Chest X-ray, PA view. Patient: 76 years old, sex F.
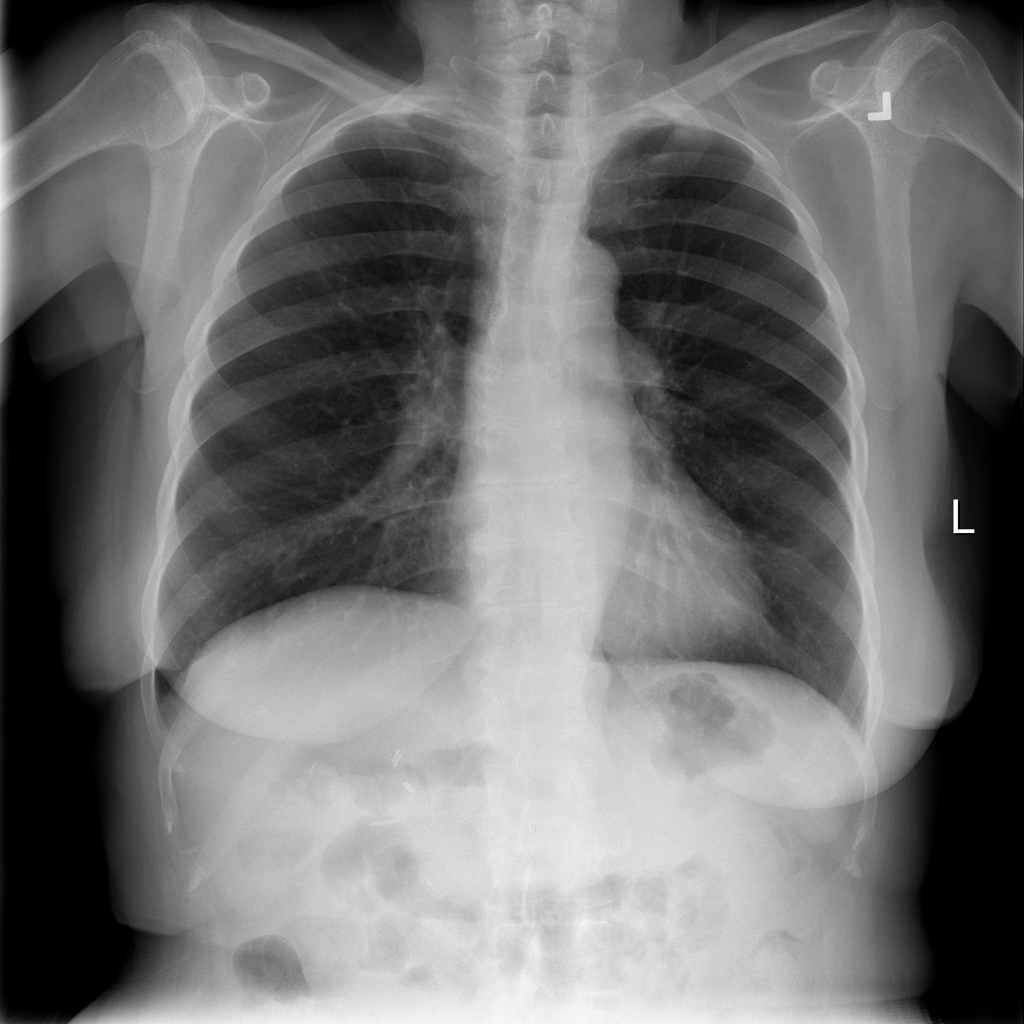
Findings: No Finding